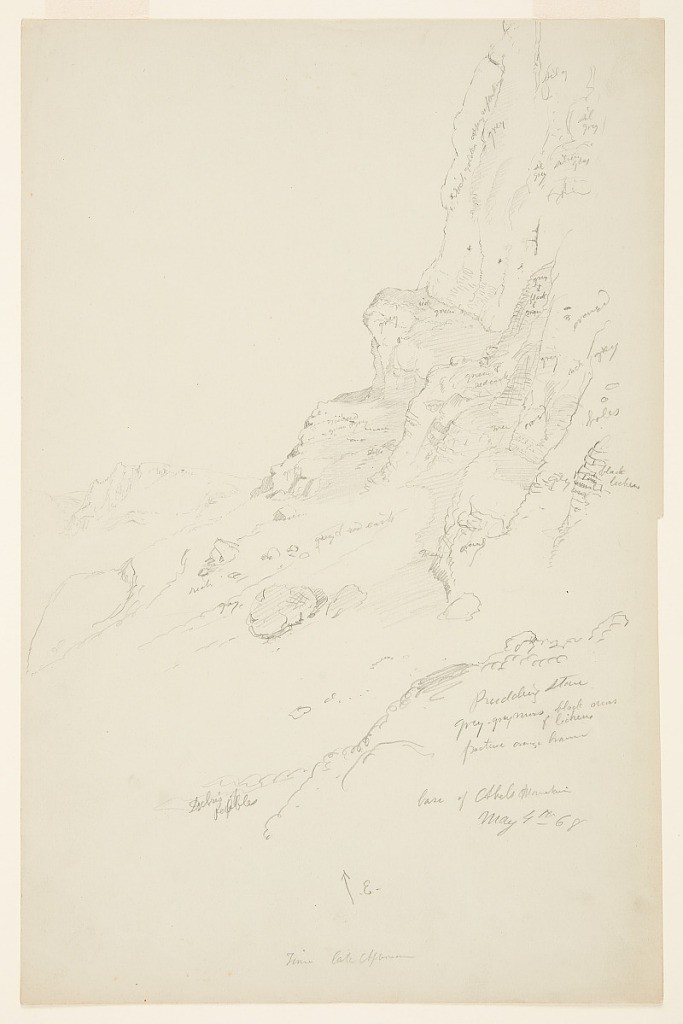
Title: Base of Abel's Mountain, Syria
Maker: Frederic Edwin Church, American, 1826–1900
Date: May 4, 1868
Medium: Graphite on gray-green wove paper
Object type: Drawing
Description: Landscape sketch showing a view of the rocky, rugged cliffs at the base of Abel's mountain west of Souk Wadi Barada in Syria. Foreground is made up of loosely rendered rocks, gravel, and other debris. At center and right, the mountainside is shown in some detail, with its various bluffs, cliffs, and overhanging ledges made up of visible rock strata. Cliff continues off page at upper right while a mountain range shapes the horizon in the background at left.